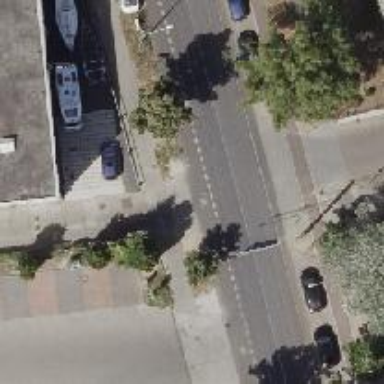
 there is cycle track. Parking is available on the right side of the street."